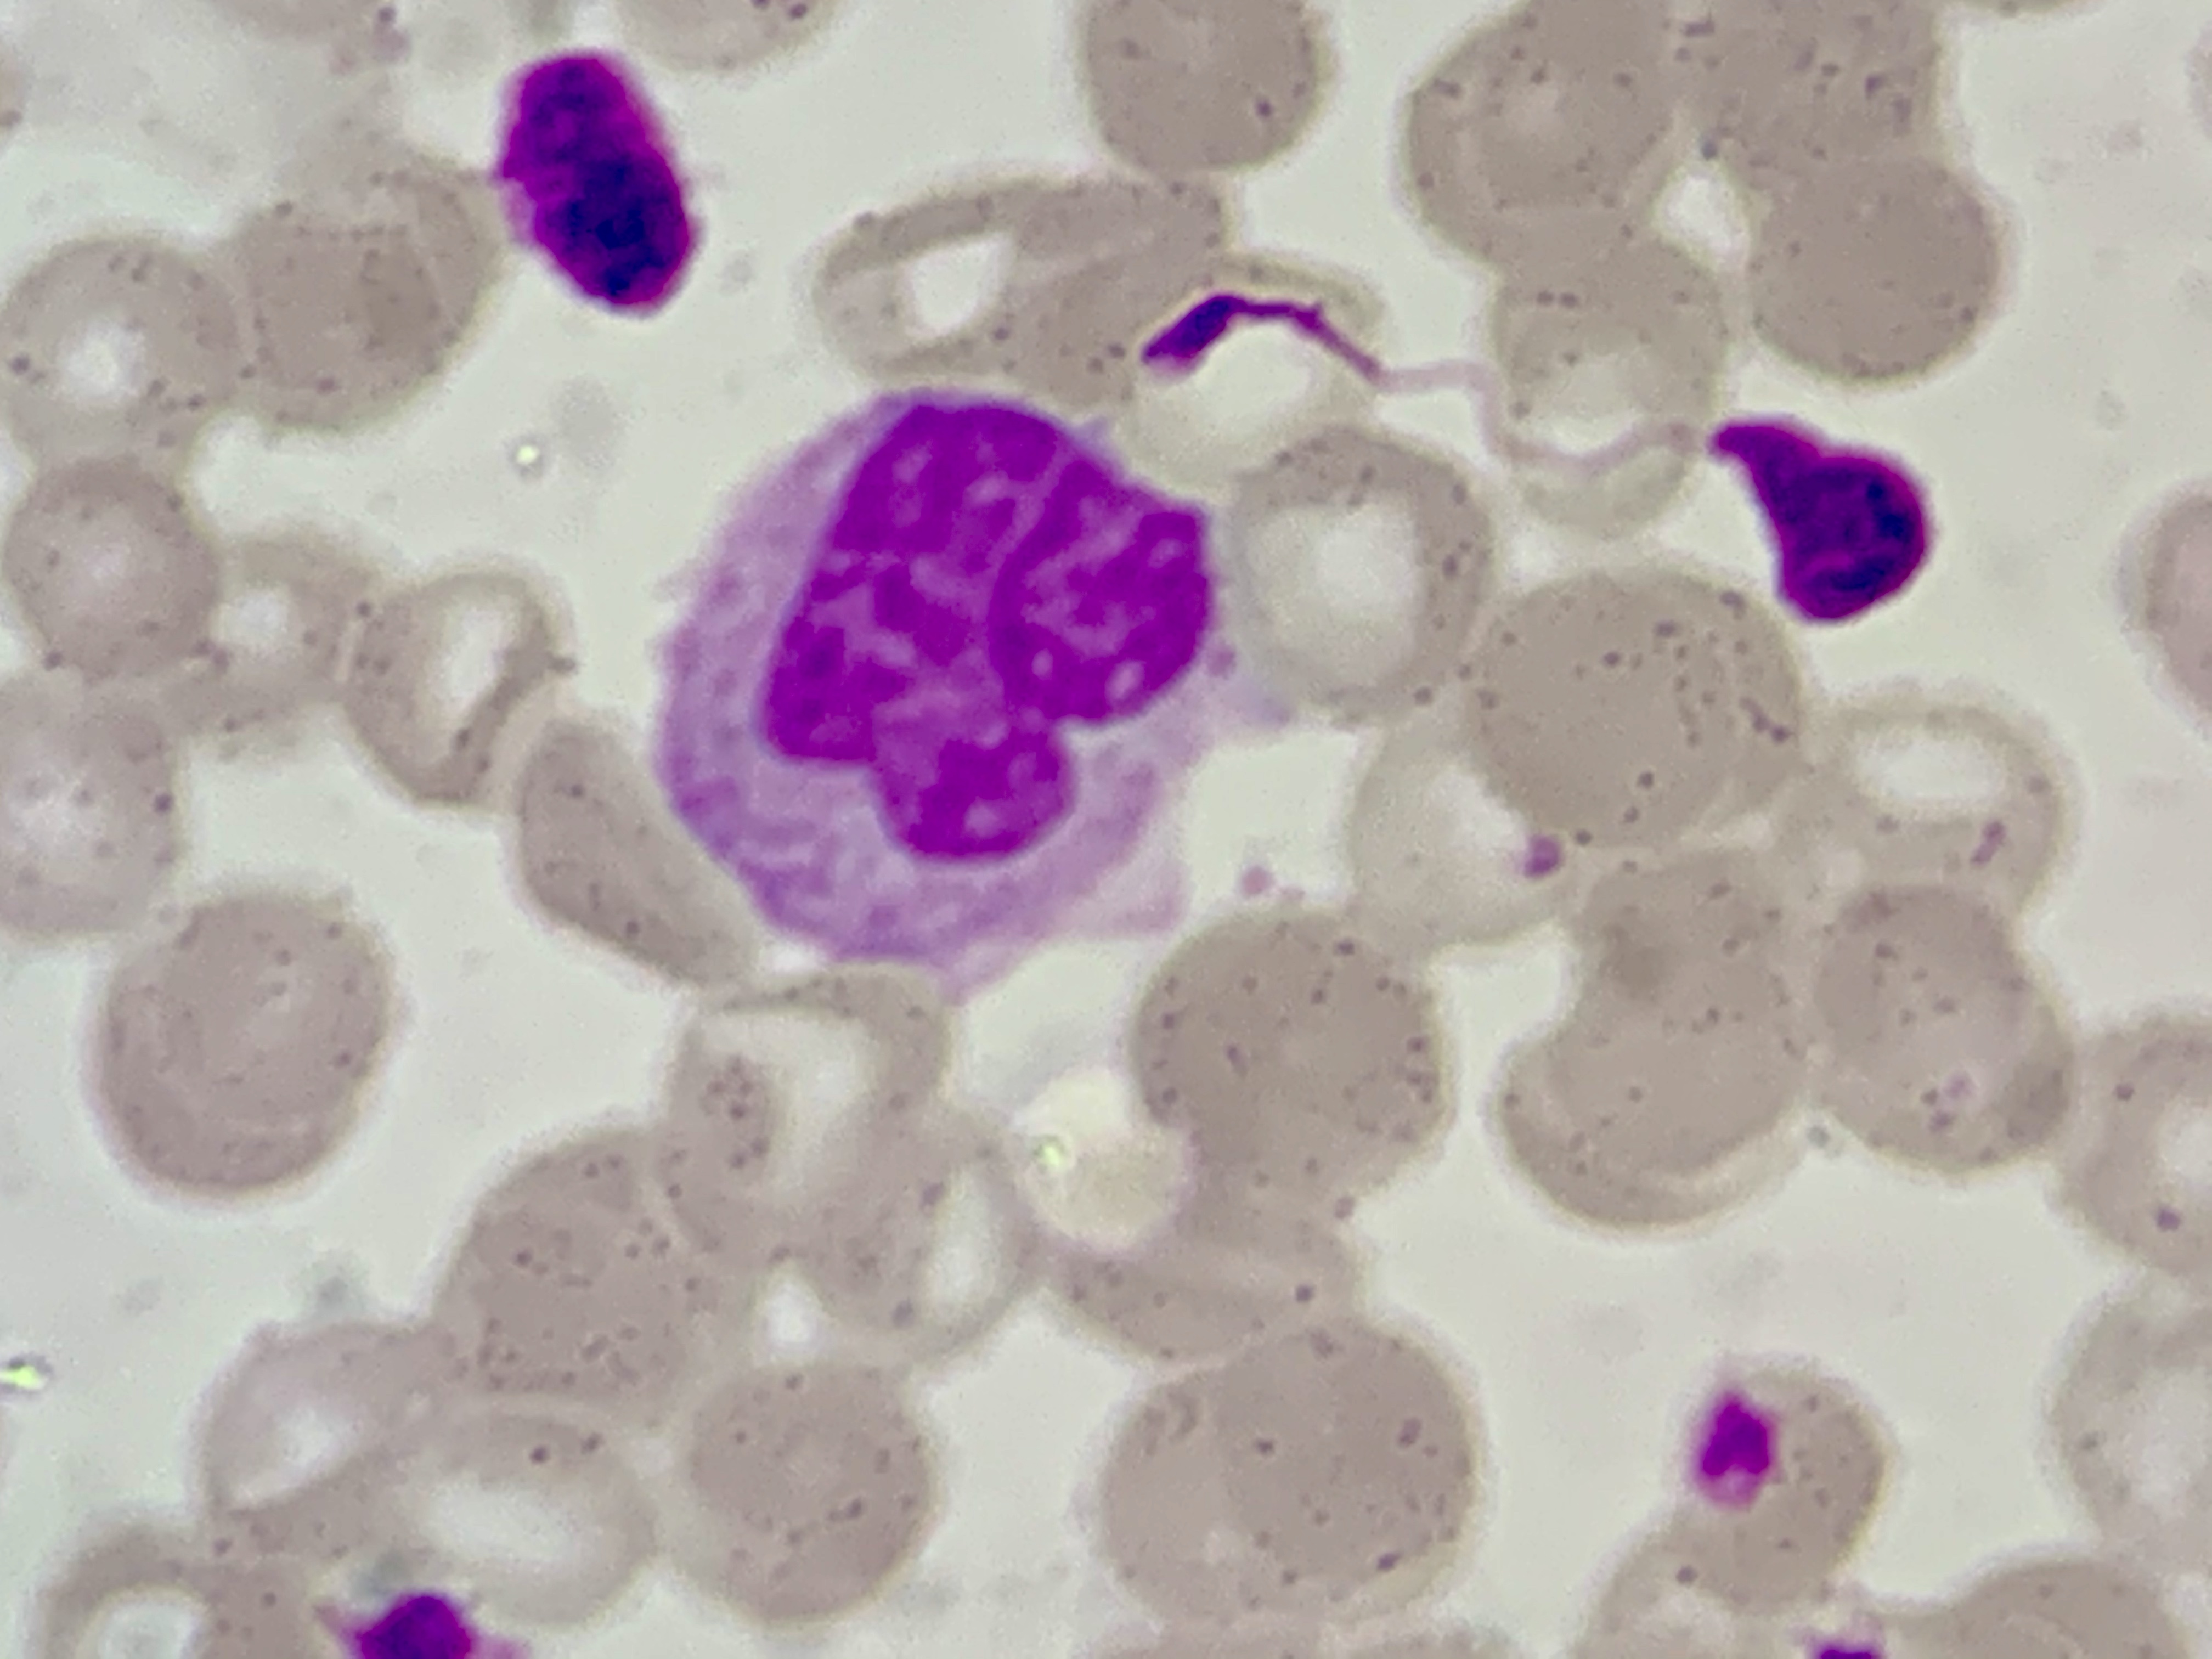
Cell type: MONOCYTES